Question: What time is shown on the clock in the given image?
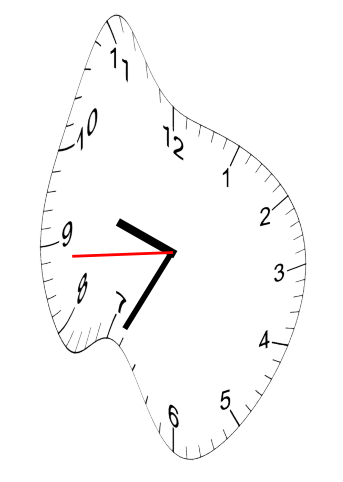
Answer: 09:34:44